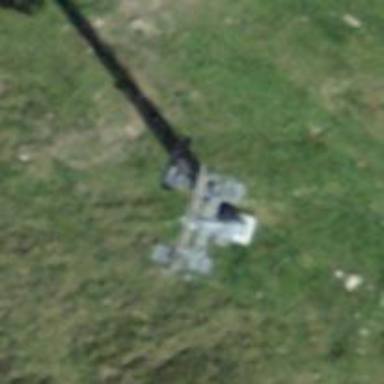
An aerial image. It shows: Pylon for aerialway.